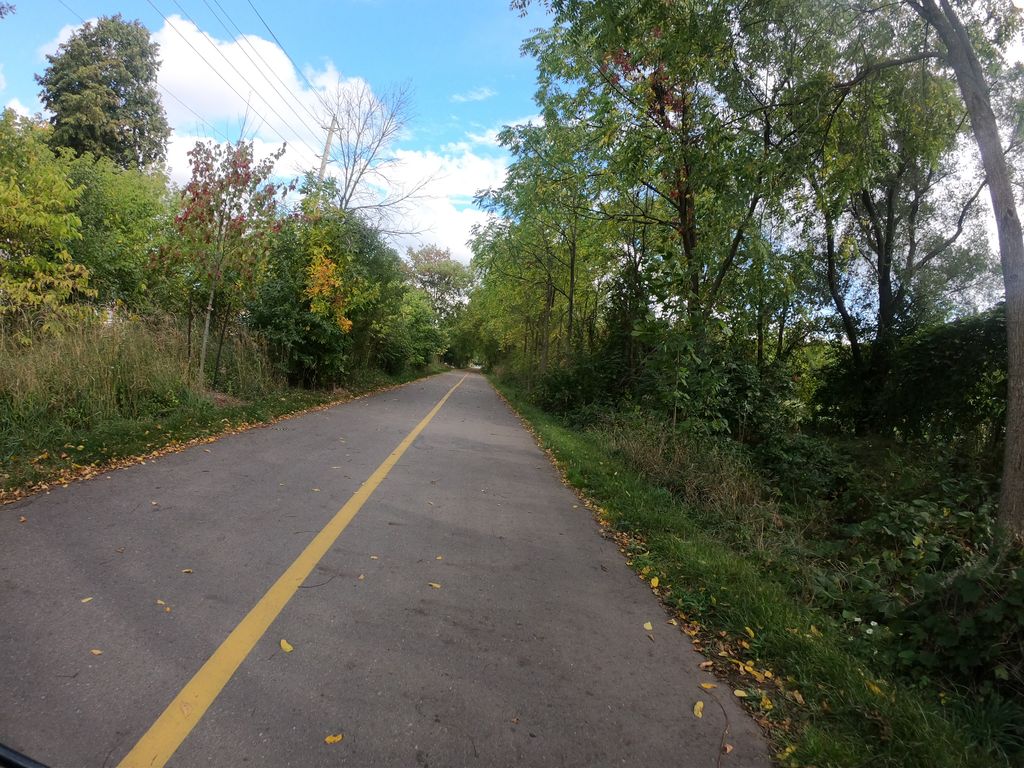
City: kitchener-waterloo